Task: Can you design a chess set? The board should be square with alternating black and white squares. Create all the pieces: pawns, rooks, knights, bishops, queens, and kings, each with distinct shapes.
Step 2723:
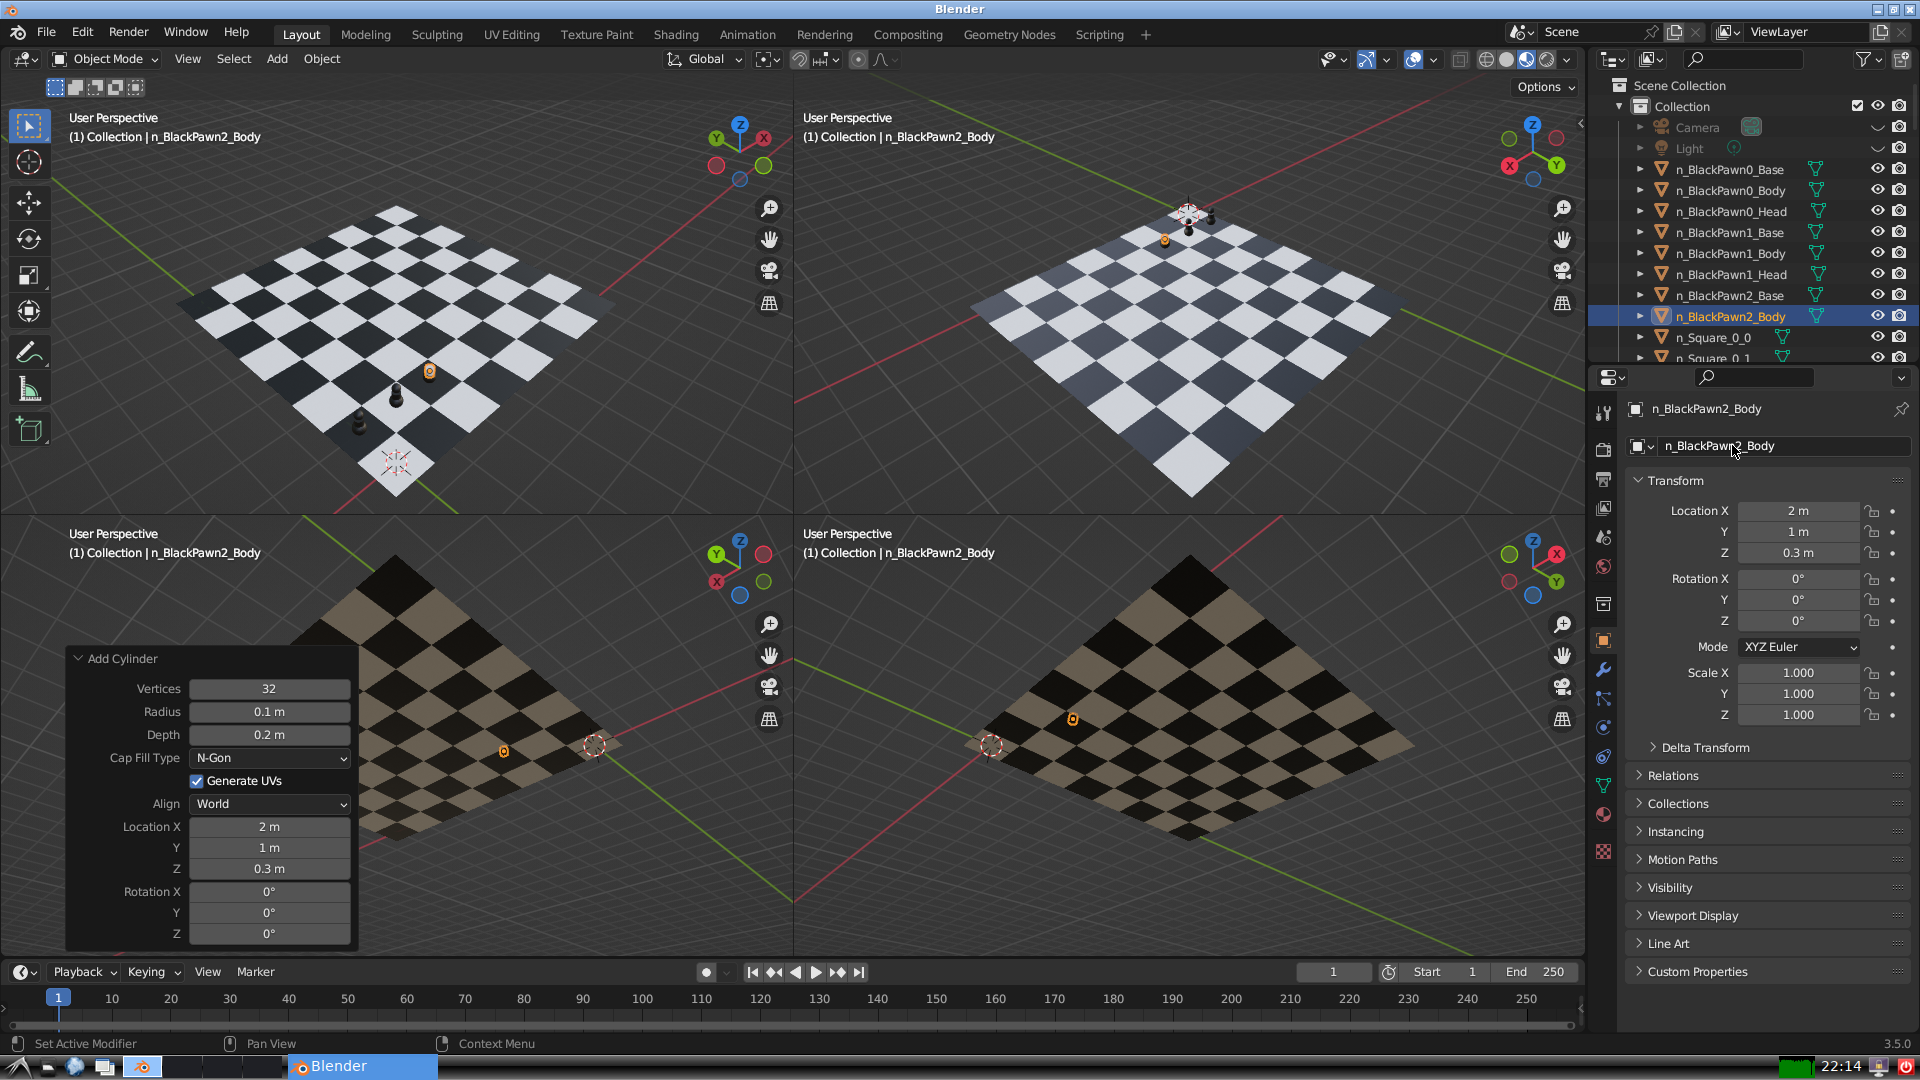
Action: {"mouse_move": [1603, 815]}